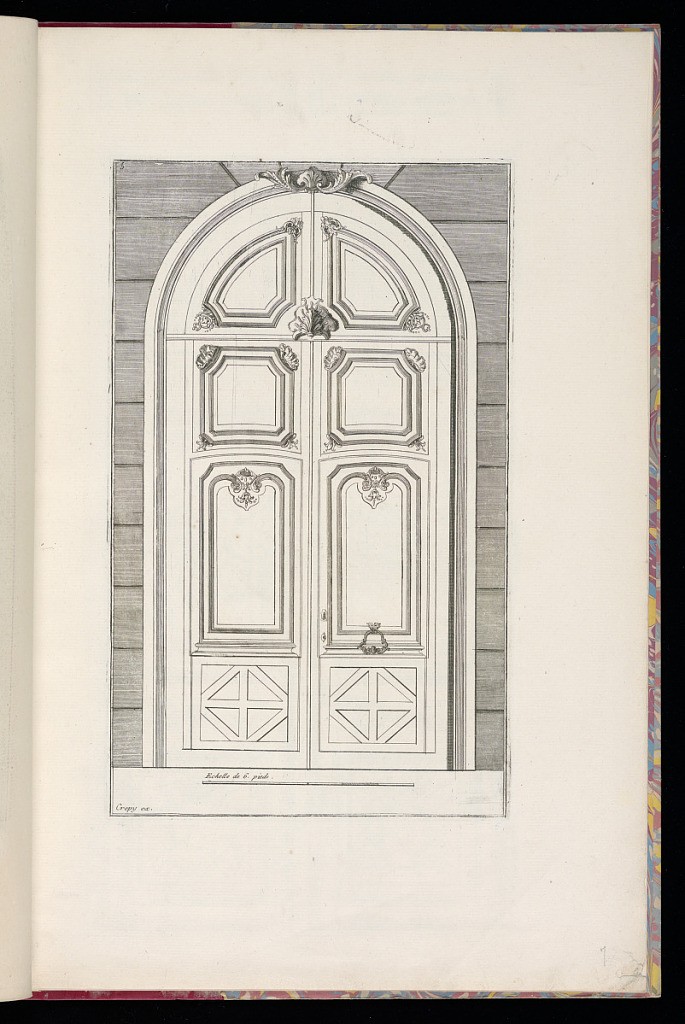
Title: Design for Doors for a Porte Cochère
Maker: Louis Crépy, French, 1680?–1760
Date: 1680-1718
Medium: Etching and engraving on laid paper
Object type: Print
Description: Elevation of a set of arched double doors for a porte-cochère decorated with ornament motifs including shells and rinceaux.